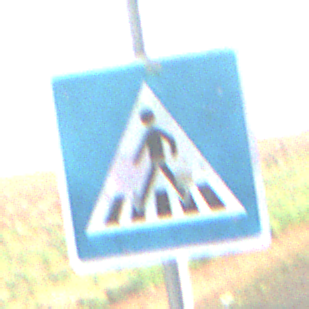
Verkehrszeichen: FussgaengerueberwegRechts
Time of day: SunriseSunset
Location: Outdoor (Nature)
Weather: Clear
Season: NotSpecified
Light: Natural